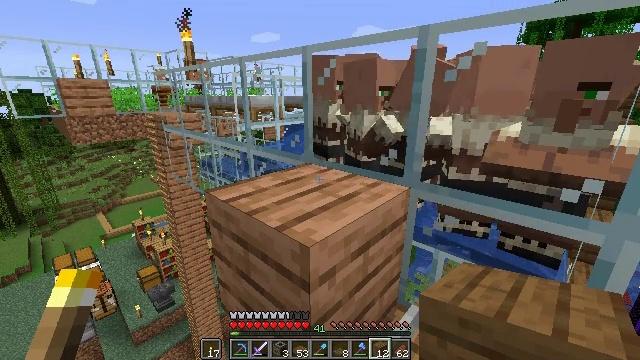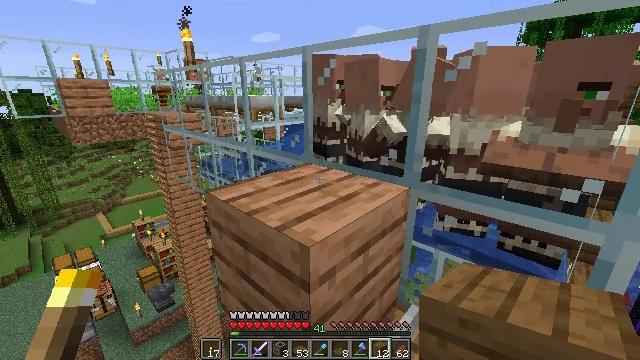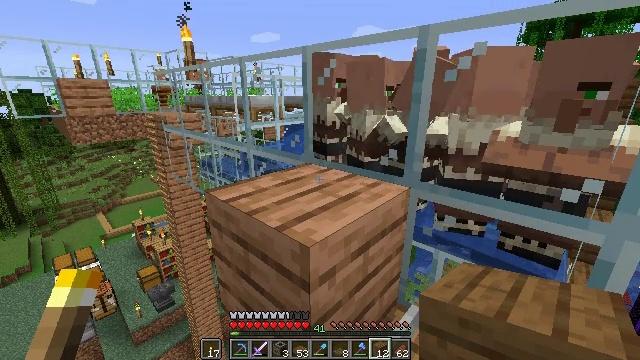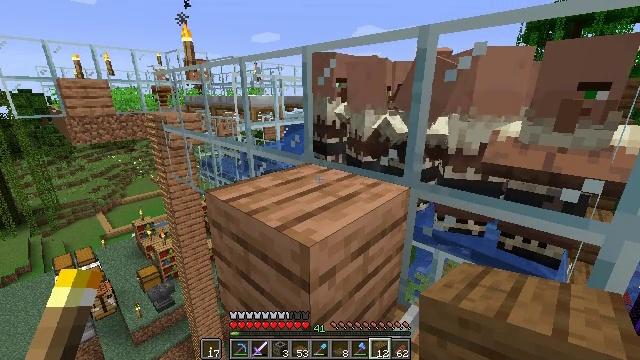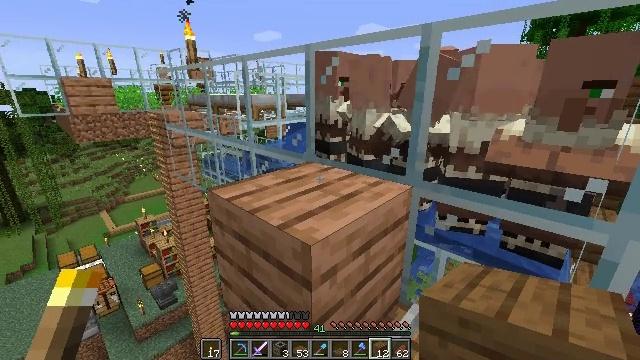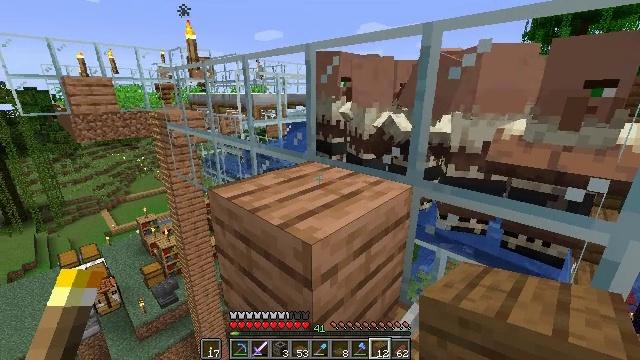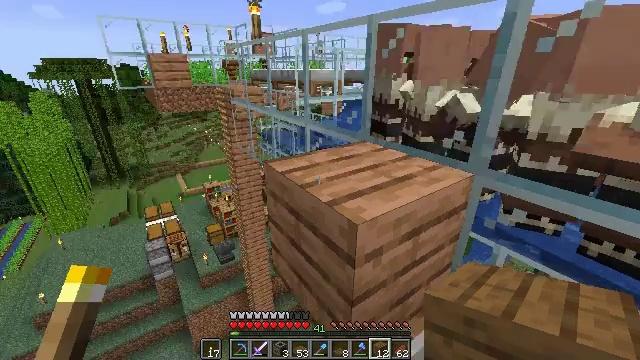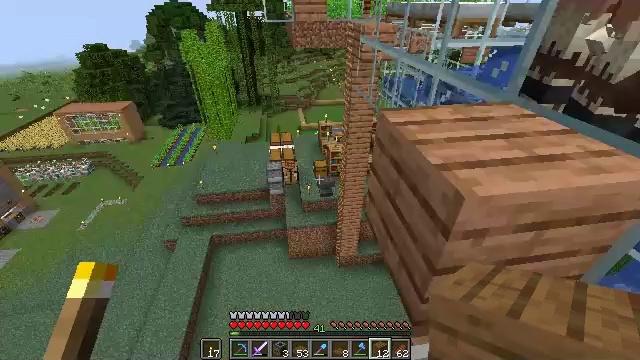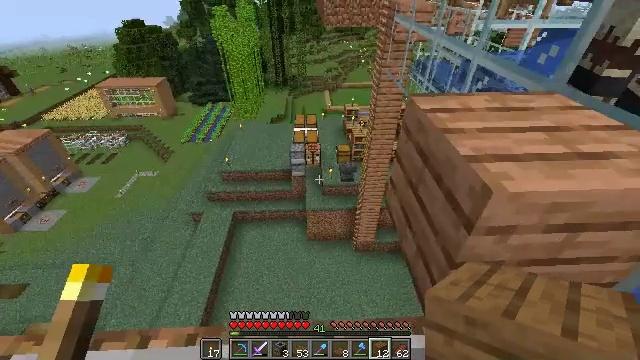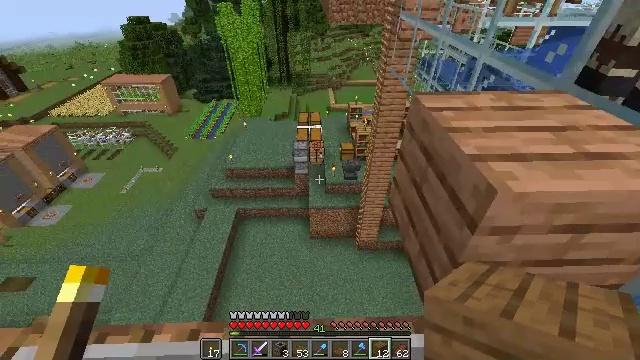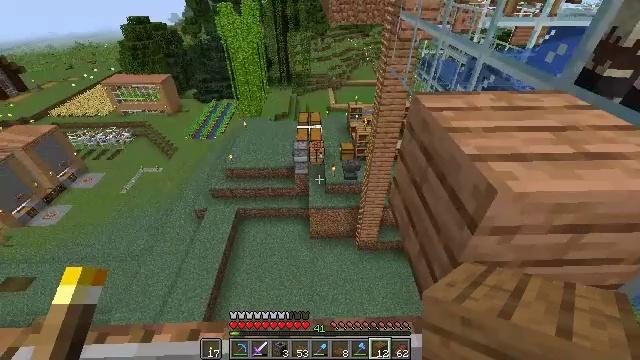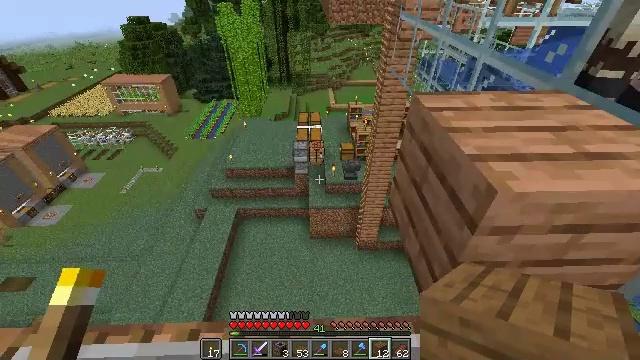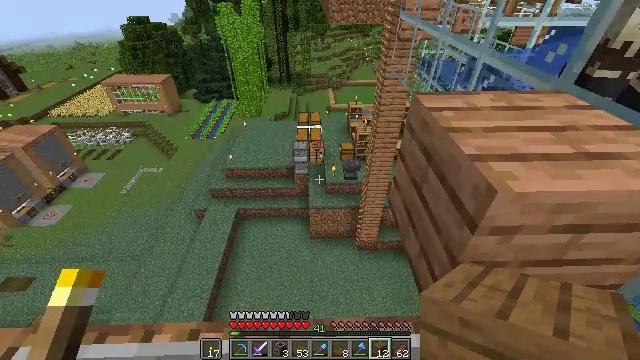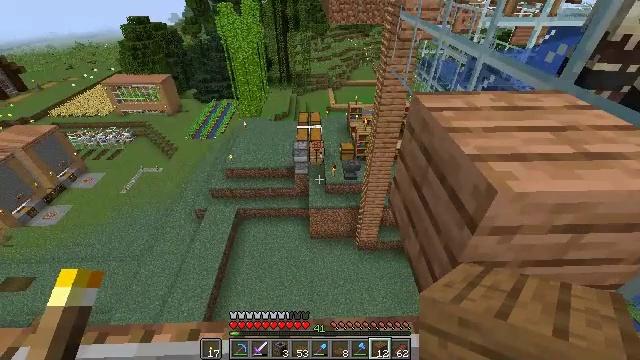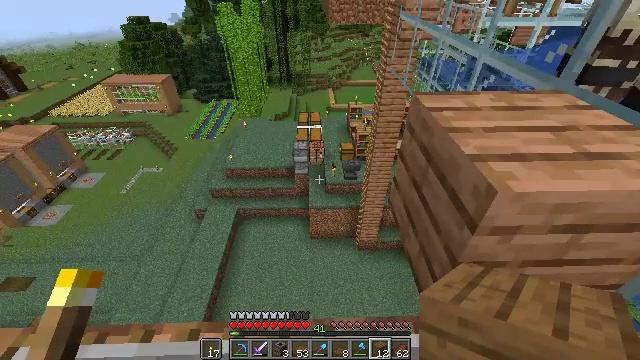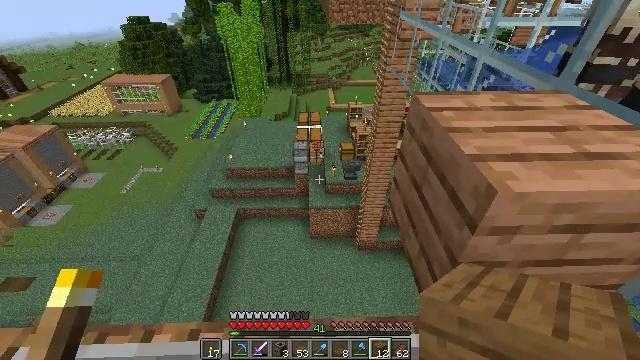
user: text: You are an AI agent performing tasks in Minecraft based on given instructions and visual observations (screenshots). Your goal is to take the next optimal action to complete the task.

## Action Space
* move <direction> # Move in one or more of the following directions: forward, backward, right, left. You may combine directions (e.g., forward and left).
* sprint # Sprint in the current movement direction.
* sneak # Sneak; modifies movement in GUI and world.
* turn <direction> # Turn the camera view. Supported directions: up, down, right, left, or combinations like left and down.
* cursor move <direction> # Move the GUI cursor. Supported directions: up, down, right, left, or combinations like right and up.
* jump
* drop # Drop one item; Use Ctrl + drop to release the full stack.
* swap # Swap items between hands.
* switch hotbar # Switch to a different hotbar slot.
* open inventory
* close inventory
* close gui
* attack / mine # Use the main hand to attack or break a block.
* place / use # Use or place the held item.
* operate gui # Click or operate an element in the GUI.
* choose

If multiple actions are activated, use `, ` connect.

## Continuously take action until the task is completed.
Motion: motion action
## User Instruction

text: Put iron ingots in the crafting grid to craft a minecart.
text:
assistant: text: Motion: no_op
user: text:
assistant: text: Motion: no_op
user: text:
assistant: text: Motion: no_op
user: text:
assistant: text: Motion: no_op
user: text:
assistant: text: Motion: no_op
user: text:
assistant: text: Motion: turn left and down
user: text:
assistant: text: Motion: turn left and down
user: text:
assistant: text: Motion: turn left and down
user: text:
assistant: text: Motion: no_op
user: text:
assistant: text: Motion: no_op
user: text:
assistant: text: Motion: no_op
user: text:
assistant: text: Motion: no_op
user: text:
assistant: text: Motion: no_op
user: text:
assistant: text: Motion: no_op
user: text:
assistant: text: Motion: no_op
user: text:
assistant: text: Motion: no_op
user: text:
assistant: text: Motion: no_op
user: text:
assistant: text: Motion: no_op
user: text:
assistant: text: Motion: no_op
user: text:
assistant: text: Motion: no_op
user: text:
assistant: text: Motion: no_op
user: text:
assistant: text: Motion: no_op
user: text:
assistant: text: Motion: turn right and down
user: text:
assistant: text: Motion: turn right and down
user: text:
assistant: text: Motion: turn right and down
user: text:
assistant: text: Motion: turn right
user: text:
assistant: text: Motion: no_op
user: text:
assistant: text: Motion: no_op
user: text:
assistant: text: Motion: no_op
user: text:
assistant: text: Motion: no_op